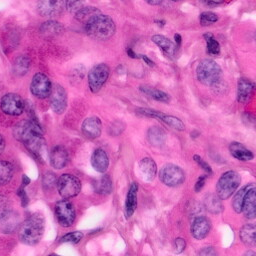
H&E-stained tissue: Pancreatic